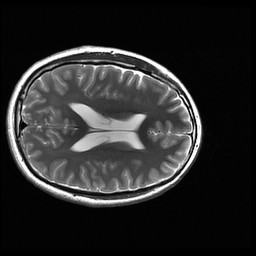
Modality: T2w
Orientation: axial
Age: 26
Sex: male
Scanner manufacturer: ge
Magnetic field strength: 3 T
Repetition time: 5.192 s
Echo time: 0.1003 s